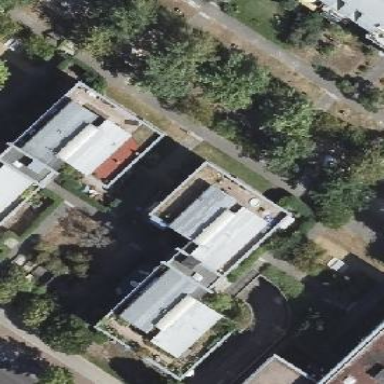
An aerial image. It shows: Apartment building with flat roof.